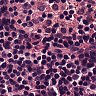
Metastatic tissue present: no